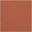
Piece: xx